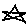
Label: star